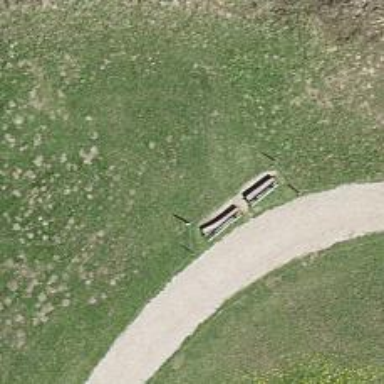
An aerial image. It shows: Brown bench.